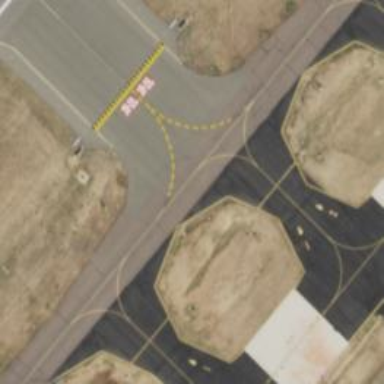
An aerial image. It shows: View of taxiway at the airport.